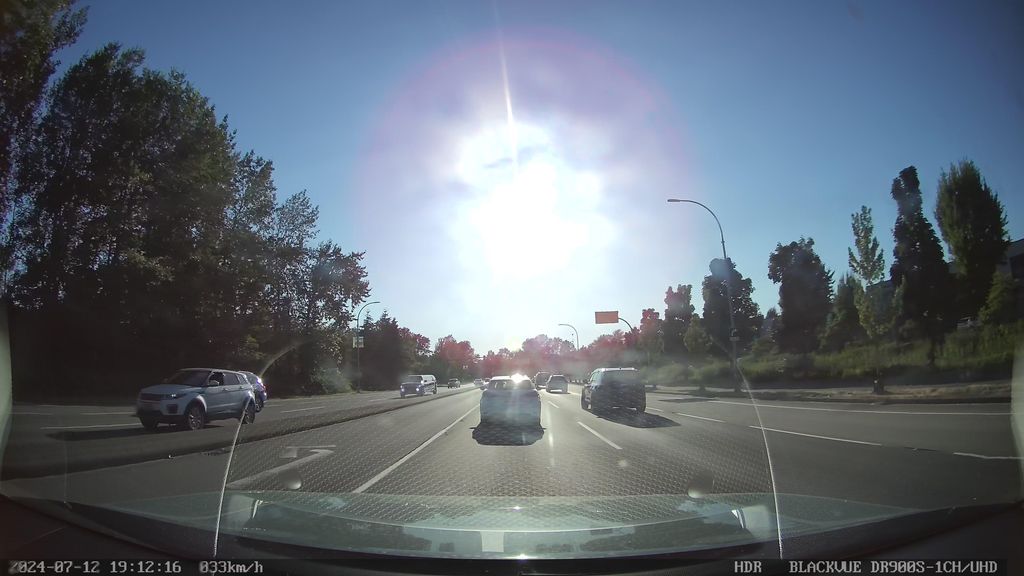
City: vancouver